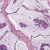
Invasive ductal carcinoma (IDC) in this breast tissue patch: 1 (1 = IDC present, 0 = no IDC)